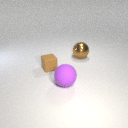
small brown rubber cube behind large purple rubber sphere